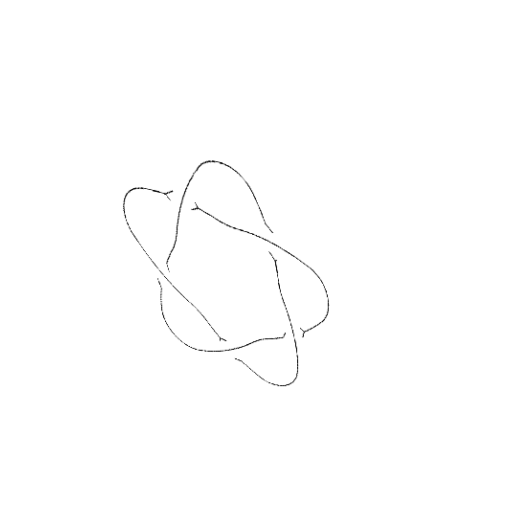
Crossing number: 5